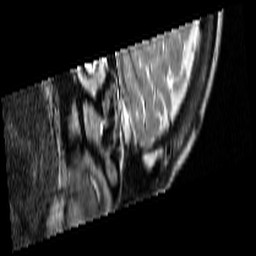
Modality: T2w
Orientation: sagittal
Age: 38
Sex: female
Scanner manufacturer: siemens
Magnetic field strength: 3 T
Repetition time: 7 s
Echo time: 0.085 s